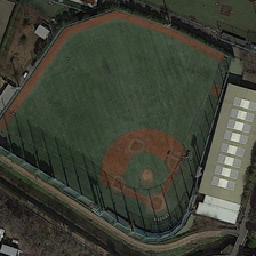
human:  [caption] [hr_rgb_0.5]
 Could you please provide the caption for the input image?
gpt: Next to the baseball field is a gray room with eight solar panels on the top.

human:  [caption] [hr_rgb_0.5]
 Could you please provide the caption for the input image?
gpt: The red and green baseball fields were fenced off with iron bars.

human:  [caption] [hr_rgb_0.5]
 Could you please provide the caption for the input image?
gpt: Next to the baseball field is a gray room with eight solar panels.

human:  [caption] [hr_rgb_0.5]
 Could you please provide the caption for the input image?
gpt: The red and green baseball fields are surrounded by iron fences.

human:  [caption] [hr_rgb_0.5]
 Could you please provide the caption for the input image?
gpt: Next to the baseball field is a gray room with eight solar panels on it.